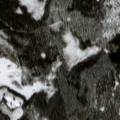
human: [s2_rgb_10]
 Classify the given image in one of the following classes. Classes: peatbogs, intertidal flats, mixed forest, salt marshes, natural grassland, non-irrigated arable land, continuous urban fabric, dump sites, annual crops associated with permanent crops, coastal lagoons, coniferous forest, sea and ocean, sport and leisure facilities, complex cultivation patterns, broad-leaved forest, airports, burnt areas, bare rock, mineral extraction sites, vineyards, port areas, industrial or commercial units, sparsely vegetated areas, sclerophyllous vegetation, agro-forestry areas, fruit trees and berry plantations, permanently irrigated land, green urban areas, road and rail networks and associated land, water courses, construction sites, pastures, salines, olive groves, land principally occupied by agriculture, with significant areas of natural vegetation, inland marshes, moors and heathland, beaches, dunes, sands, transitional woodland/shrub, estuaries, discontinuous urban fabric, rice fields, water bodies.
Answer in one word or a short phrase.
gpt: coniferous forest